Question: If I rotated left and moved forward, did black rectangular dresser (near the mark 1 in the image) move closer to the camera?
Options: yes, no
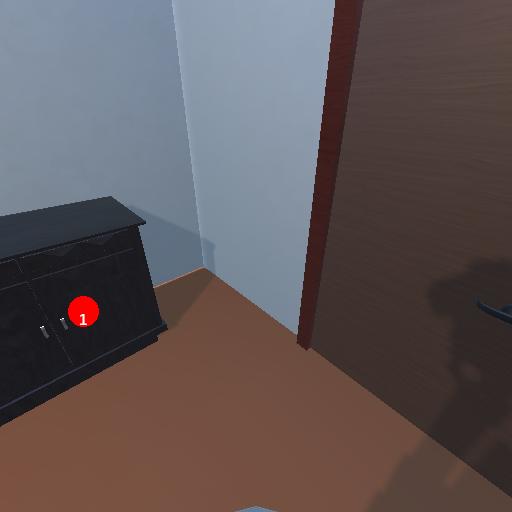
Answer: yes